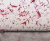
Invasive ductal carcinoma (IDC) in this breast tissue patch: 0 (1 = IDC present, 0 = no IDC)